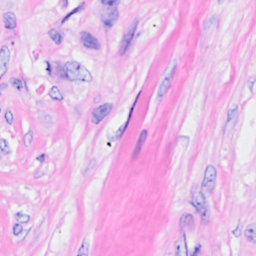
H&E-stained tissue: Breast